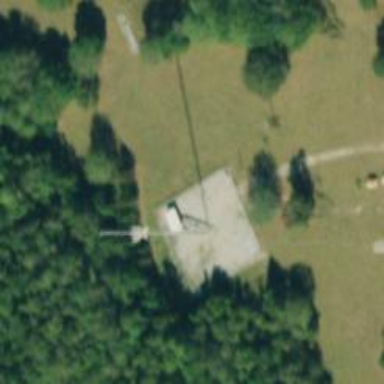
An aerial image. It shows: Man-made mast used for communication purposes.